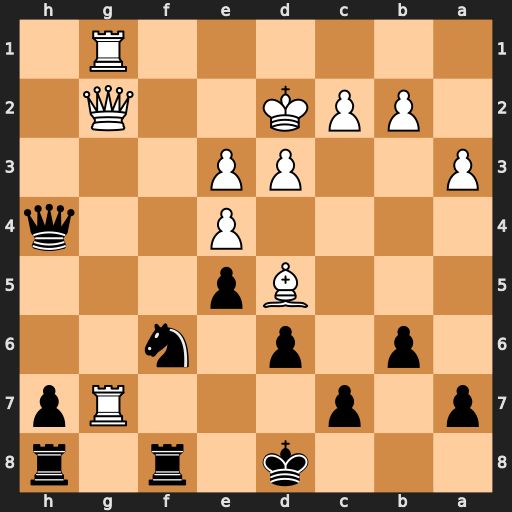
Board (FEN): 3k1r1r/p1p3Rp/1p1p1n2/3Bp3/4P2q/P2PP3/1PPK2Q1/6R1
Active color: b
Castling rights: -
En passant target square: -
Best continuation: Nxd5 exd5 Rf2+ Kc3 Rxg2